Field crop: maize
Growth stage: 1
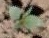
Species: datura